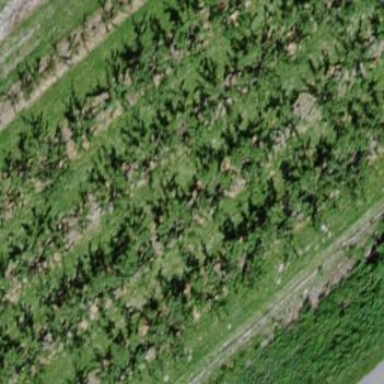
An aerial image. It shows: Orchard.